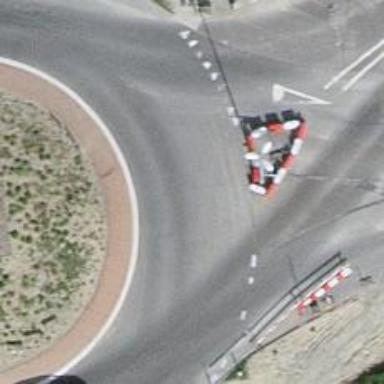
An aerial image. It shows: Secondary road with asphalt surface leading to roundabout junction.